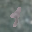
Label: 4